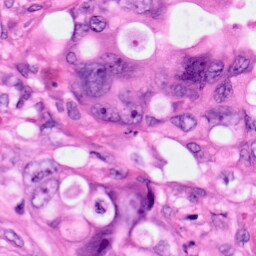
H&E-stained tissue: Pancreatic